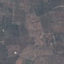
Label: PermanentCrop